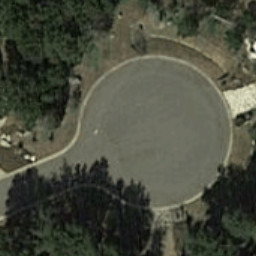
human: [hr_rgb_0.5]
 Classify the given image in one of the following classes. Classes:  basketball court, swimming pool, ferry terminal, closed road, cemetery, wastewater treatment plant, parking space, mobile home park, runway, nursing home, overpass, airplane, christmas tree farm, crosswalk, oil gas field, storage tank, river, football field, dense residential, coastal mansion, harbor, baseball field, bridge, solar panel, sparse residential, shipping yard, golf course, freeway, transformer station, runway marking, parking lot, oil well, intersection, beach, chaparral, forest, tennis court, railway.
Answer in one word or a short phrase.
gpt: closed road